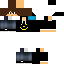
A male human skin with medium skin, wearing brown long hair dressed in a blue hoodie and black jeans, featuring a closed mouth.